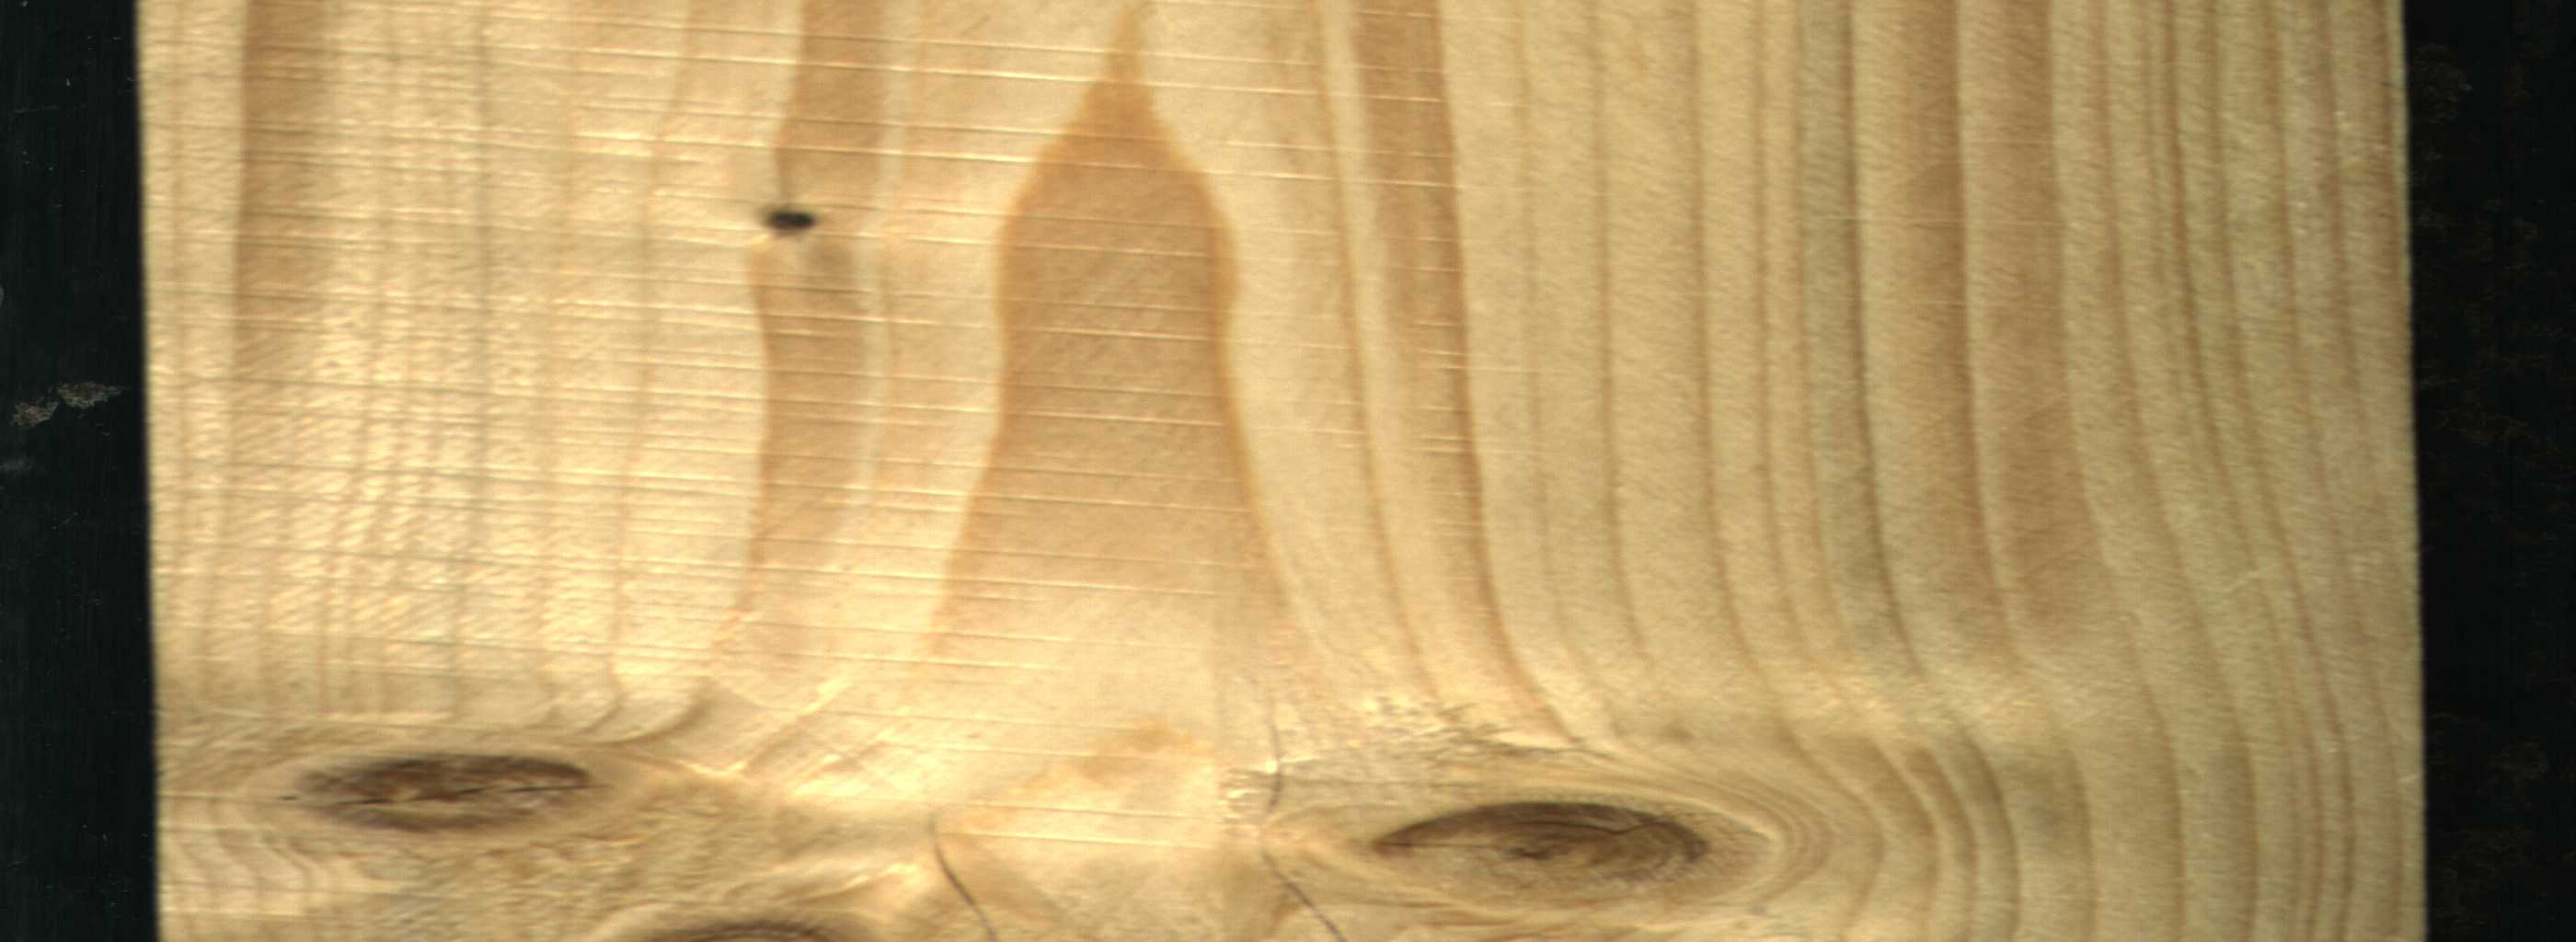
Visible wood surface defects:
Quartzity
Crack
Crack
knot_with_crack
knot_with_crack
Dead_Knot
Live_Knot